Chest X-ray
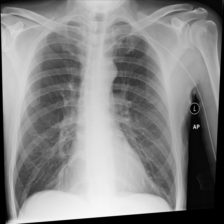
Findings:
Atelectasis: negative
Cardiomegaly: negative
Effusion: negative
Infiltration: negative
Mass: negative
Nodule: negative
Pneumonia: negative
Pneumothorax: negative
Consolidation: negative
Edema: negative
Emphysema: negative
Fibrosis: negative
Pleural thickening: negative
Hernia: negative